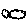
Label: cloud